Question: I have a TabHost that has two ViewFlippers, and inside each ViewFlipper are three ListViews. I would like to have left<->right gesture listener for the ViewFlipper to slide between the three ListViews. The Up/Down motion for the ListViews seems to work, but I cannot seem to get the ViewFlipper to work.

Sessions.java (TabActivity)
'''
public class Sessions extends TabActivity {
private Guide guide;
private String LOG_TAG = "Sessions Activity";
// TabHost
private TabHost tabhost;
private ViewFlipper viewFlipperDay0;
private ViewFlipper viewFlipperDay1;
private TextView trackTitle_day0;
private TextView trackTitle_day1;
private GestureDetector gestureDetectorDay0;
private GestureDetector gestureDetectorDay1;
private ListView lv_day0_trackA;
private ListView lv_day0_trackB;
private ListView lv_day0_trackC;
private ListView lv_day1_trackA;
private ListView lv_day1_trackB;
private ListView lv_day1_trackC;
private ArrayList<Session> sessionList_day0_trackA;
private ArrayList<Session> sessionList_day0_trackB;
private ArrayList<Session> sessionList_day0_trackC;
private ArrayList<Session> sessionList_day1_trackA;
private ArrayList<Session> sessionList_day1_trackB;
private ArrayList<Session> sessionList_day1_trackC;
/** Called when the activity is first created. */
@Override
public void onCreate(Bundle savedInstanceState) {
super.onCreate(savedInstanceState);
Bundle b = this.getIntent().getExtras();
if (b!=null) {
this.guide = (Guide) b.getSerializable(GUIDETYPE);
Log.d(LOG_TAG,"Got guide through intent Serializable");
} else {
Log.e(LOG_TAG,"Unable to get guide through Intent");
}
setContentView(R.layout.sessions);
this.trackTitle_day0 = (TextView) this.findViewById(R.id.session_track_desc_day0);
this.trackTitle_day0.setText("Track A");
this.viewFlipperDay0 = (ViewFlipper) this.findViewById(R.id.session_viewflipper_day0);
this.trackTitle_day1 = (TextView) this.findViewById(R.id.session_track_desc_day1);
this.trackTitle_day1.setText("Track A");
this.viewFlipperDay1 = (ViewFlipper) this.findViewById(R.id.session_viewflipper_day1);
this.gestureDetectorDay0 = new GestureDetector(new SessionGestureDetector(this.viewFlipperDay0));
this.gestureDetectorDay1 = new GestureDetector(new SessionGestureDetector(this.viewFlipperDay1));
// set up gesture swiping of tracks with animations (left/right only)
// up/down events and those which are too diagonal or squigly are ignored
viewFlipperDay0.setOnTouchListener(new OnTouchListener()
{
public boolean onTouch(View v, MotionEvent event) {
if (gestureDetectorDay0.onTouchEvent(event)) {
return true;
} else {
return false;
}
}
});
viewFlipperDay1.setOnTouchListener(new OnTouchListener()
{
public boolean onTouch(View v, MotionEvent event) {
if (gestureDetectorDay1.onTouchEvent(event)) {
return true;
} else {
return false;
}
}
});
// load views into viewflipper
/// Add Tracks
Log.d(LOG_TAG,"Creating Track Views");
View view_day0_trackA = LayoutInflater.from(getApplicationContext()).inflate(R.layout.session_track, null);
View view_day0_trackB = LayoutInflater.from(getApplicationContext()).inflate(R.layout.session_track, null);
View view_day0_trackC = LayoutInflater.from(getApplicationContext()).inflate(R.layout.session_track, null);
View view_day1_trackA = LayoutInflater.from(getApplicationContext()).inflate(R.layout.session_track, null);
View view_day1_trackB = LayoutInflater.from(getApplicationContext()).inflate(R.layout.session_track, null);
View view_day1_trackC = LayoutInflater.from(getApplicationContext()).inflate(R.layout.session_track, null);
Log.d(LOG_TAG,"Adding Track Views to ViewFlippers");
addViewToDayFlipper0(view_day0_trackA);
addViewToDayFlipper0(view_day0_trackB);
addViewToDayFlipper0(view_day0_trackC);
addViewToDayFlipper1(view_day1_trackA);
addViewToDayFlipper1(view_day1_trackB);
addViewToDayFlipper1(view_day1_trackC);
Log.d(LOG_TAG,"Assigning ListViews");
this.lv_day0_trackA = (ListView) view_day0_trackA.findViewById(R.id.SessionListView);
this.lv_day0_trackB = (ListView) view_day0_trackB.findViewById(R.id.SessionListView);
this.lv_day0_trackC = (ListView) view_day0_trackC.findViewById(R.id.SessionListView);
this.lv_day1_trackA = (ListView) view_day1_trackA.findViewById(R.id.SessionListView);
this.lv_day1_trackB = (ListView) view_day1_trackB.findViewById(R.id.SessionListView);
this.lv_day1_trackC = (ListView) view_day1_trackC.findViewById(R.id.SessionListView);
//http://pareshnmayani.wordpress.com/tag/android-custom-listview-example/
// get sessions
//this.guide = this.getGuide();
Log.d(LOG_TAG,"Getting Session info for each track");
this.sessionList_day0_trackA = guide.getSessionsByTrack(0,0);
this.sessionList_day0_trackB = guide.getSessionsByTrack(0,1);
this.sessionList_day0_trackC = guide.getSessionsByTrack(0,2);
this.sessionList_day1_trackA = guide.getSessionsByTrack(1,0);
this.sessionList_day1_trackB = guide.getSessionsByTrack(1,1);
this.sessionList_day1_trackC = guide.getSessionsByTrack(1,2);
Log.d(LOG_TAG,"Assigning SessionAdapters");
final SessionListAdapter lv_day0_trackA_adapter = new SessionListAdapter(this, this.sessionList_day0_trackA);
final SessionListAdapter lv_day0_trackB_adapter = new SessionListAdapter(this, this.sessionList_day0_trackB);
final SessionListAdapter lv_day0_trackC_adapter = new SessionListAdapter(this, this.sessionList_day0_trackC);
final SessionListAdapter lv_day1_trackA_adapter = new SessionListAdapter(this, this.sessionList_day1_trackA);
final SessionListAdapter lv_day1_trackB_adapter = new SessionListAdapter(this, this.sessionList_day1_trackB);
final SessionListAdapter lv_day1_trackC_adapter = new SessionListAdapter(this, this.sessionList_day1_trackC);
Log.d(LOG_TAG,"Setting Adapters");
lv_day0_trackA.setAdapter(lv_day0_trackA_adapter);
lv_day0_trackB.setAdapter(lv_day0_trackB_adapter);
lv_day0_trackC.setAdapter(lv_day0_trackC_adapter);
lv_day1_trackA.setAdapter(lv_day1_trackA_adapter);
lv_day1_trackB.setAdapter(lv_day1_trackB_adapter);
lv_day1_trackC.setAdapter(lv_day1_trackC_adapter);
Log.d(LOG_TAG,"ListView OnClickListenters being assigned");
lv_day0_trackA.setOnItemClickListener(new AdapterView.OnItemClickListener() {
public void onItemClick(AdapterView<?> arg0, View arg1, int position, long id) {
// item click listener for listview
Session session = (Session) lv_day0_trackA_adapter.getItem(position);
Toast.makeText(getApplicationContext(), "Title => "+session.getTitle()+"
Time => "+session.getTimeSpan(), Toast.LENGTH_SHORT).show();
}
});
lv_day0_trackB.setOnItemClickListener(new AdapterView.OnItemClickListener() {
public void onItemClick(AdapterView<?> arg0, View arg1, int position, long id) {
// item click listener for listview
Session session = (Session) lv_day0_trackB_adapter.getItem(position);
Toast.makeText(getApplicationContext(), "Title => "+session.getTitle()+"
Time => "+session.getTimeSpan(), Toast.LENGTH_SHORT).show();
}
});
lv_day0_trackC.setOnItemClickListener(new AdapterView.OnItemClickListener() {
public void onItemClick(AdapterView<?> arg0, View arg1, int position, long id) {
// item click listener for listview
Session session = (Session) lv_day0_trackC_adapter.getItem(position);
Toast.makeText(getApplicationContext(), "Title => "+session.getTitle()+"
Time => "+session.getTimeSpan(), Toast.LENGTH_SHORT).show();
}
});
lv_day1_trackA.setOnItemClickListener(new AdapterView.OnItemClickListener() {
public void onItemClick(AdapterView<?> arg0, View arg1, int position, long id) {
// item click listener for listview
Session session = (Session) lv_day1_trackA_adapter.getItem(position);
Toast.makeText(getApplicationContext(), "Title => "+session.getTitle()+"
Time => "+session.getTimeSpan(), Toast.LENGTH_SHORT).show();
}
});
lv_day1_trackB.setOnItemClickListener(new AdapterView.OnItemClickListener() {
public void onItemClick(AdapterView<?> arg0, View arg1, int position, long id) {
// item click listener for listview
Session session = (Session) lv_day1_trackB_adapter.getItem(position);
Toast.makeText(getApplicationContext(), "Title => "+session.getTitle()+"
Time => "+session.getTimeSpan(), Toast.LENGTH_SHORT).show();
}
});
lv_day1_trackC.setOnItemClickListener(new AdapterView.OnItemClickListener() {
public void onItemClick(AdapterView<?> arg0, View arg1, int position, long id) {
// item click listener for listview
Session session = (Session) lv_day1_trackC_adapter.getItem(position);
Toast.makeText(getApplicationContext(), "Title => "+session.getTitle()+"
Time => "+session.getTimeSpan(), Toast.LENGTH_SHORT).show();
}
});
tabhost = getTabHost();
tabhost.getTabWidget().setDividerDrawable(R.drawable.tab_divider);
tabhost.addTab(tabhost.newTabSpec("day0").setIndicator(createTabView(tabhost.getContext(), "Friday")).setContent(R.id.session_tab_layout_day0));
tabhost.addTab(tabhost.newTabSpec("day1").setIndicator(createTabView(tabhost.getContext(), "Saturday")).setContent(R.id.session_tab_layout_day1));
tabhost.setCurrentTab(0);
Log.d(LOG_TAG,"Finished?");
};
private static View createTabView(final Context context, final String text) {
View view = LayoutInflater.from(context).inflate(R.layout.tabs_bg, null);
TextView tv = (TextView) view.findViewById(R.id.tabsText);
tv.setText(text);
return view;
}
// Add view to viewflipper
public void addViewToDayFlipper0(View view) {
viewFlipperDay0.addView(view);
}
public void addViewToDayFlipper1(View view) {
viewFlipperDay1.addView(view);
}
// Custom Gesture Adapter
public class SessionGestureDetector extends SimpleOnGestureListener {
private static final int SWIPE_MIN_DISTANCE = 120;
private static final int SWIPE_MAX_OFF_PATH = 250;
private static final int SWIPE_THRESHOLD_VELOCITY = 200;
private ViewFlipper vf;
public SessionGestureDetector(final ViewFlipper vf) {
super();
this.vf = vf;
}
public boolean onFling(MotionEvent e1, MotionEvent e2, float velocityX, float velocityY) {
System.out.println(" in onFling() :: ");
if (Math.abs(e1.getY() - e2.getY()) > SWIPE_MAX_OFF_PATH)
return false;
if (e1.getX() - e2.getX() > SWIPE_MIN_DISTANCE
&& Math.abs(velocityX) > SWIPE_THRESHOLD_VELOCITY) {
vf.setInAnimation(inFromRightAnimation());
vf.setOutAnimation(outToLeftAnimation());
vf.showNext();
} else if (e2.getX() - e1.getX() > SWIPE_MIN_DISTANCE
&& Math.abs(velocityX) > SWIPE_THRESHOLD_VELOCITY) {
vf.setInAnimation(inFromLeftAnimation());
vf.setOutAnimation(outToRightAnimation());
vf.showPrevious();
}
return super.onFling(e1, e2, velocityX, velocityY);
}
}
private Animation inFromRightAnimation() {
Animation inFromRight = new TranslateAnimation(
Animation.RELATIVE_TO_PARENT, +1.0f,
Animation.RELATIVE_TO_PARENT, 0.0f,
Animation.RELATIVE_TO_PARENT, 0.0f,
Animation.RELATIVE_TO_PARENT, 0.0f);
inFromRight.setDuration(500);
inFromRight.setInterpolator(new AccelerateInterpolator());
return inFromRight;
}
private Animation outToLeftAnimation() {
Animation outtoLeft = new TranslateAnimation(
Animation.RELATIVE_TO_PARENT, 0.0f,
Animation.RELATIVE_TO_PARENT, -1.0f,
Animation.RELATIVE_TO_PARENT, 0.0f,
Animation.RELATIVE_TO_PARENT, 0.0f);
outtoLeft.setDuration(500);
outtoLeft.setInterpolator(new AccelerateInterpolator());
return outtoLeft;
}
private Animation inFromLeftAnimation() {
Animation inFromLeft = new TranslateAnimation(
Animation.RELATIVE_TO_PARENT, -1.0f,
Animation.RELATIVE_TO_PARENT, 0.0f,
Animation.RELATIVE_TO_PARENT, 0.0f,
Animation.RELATIVE_TO_PARENT, 0.0f);
inFromLeft.setDuration(500);
inFromLeft.setInterpolator(new AccelerateInterpolator());
return inFromLeft;
}
private Animation outToRightAnimation() {
Animation outtoRight = new TranslateAnimation(
Animation.RELATIVE_TO_PARENT, 0.0f,
Animation.RELATIVE_TO_PARENT, +1.0f,
Animation.RELATIVE_TO_PARENT, 0.0f,
Animation.RELATIVE_TO_PARENT, 0.0f);
outtoRight.setDuration(500);
outtoRight.setInterpolator(new AccelerateInterpolator());
return outtoRight;
}
}
'''
sessions.xml
'''
<?xml version="1.0" encoding="utf-8"?>
<TabHost xmlns:android="http://schemas.android.com/apk/res/android"
android:id="@android:id/tabhost"
android:layout_width="fill_parent"
android:layout_height="fill_parent">
<LinearLayout xmlns:android="http://schemas.android.com/apk/res/android"
android:orientation="vertical"
android:layout_width="fill_parent"
android:layout_height="fill_parent"
android:layout_gravity="center_vertical"
android:background="#222222">
<TabWidget android:id="@android:id/tabs"
android:layout_width="fill_parent"
android:layout_height="wrap_content" />
<FrameLayout android:id="@android:id/tabcontent"
android:layout_width="fill_parent"
android:layout_height="fill_parent">
<LinearLayout android:id="@+id/session_tab_layout_day0"
android:orientation="vertical"
android:layout_height="fill_parent"
android:layout_width="fill_parent"
android:background="#F0E0B2">
<TextView
android:layout_width="fill_parent"
android:gravity="center_horizontal"
android:layout_height="wrap_content"
android:textColor="#8e9f13"
android:background="#006772"
android:textAppearance="?android:attr/textAppearanceMedium"
android:id="@+id/session_track_desc_day0"
android:text="@string/session_track"></TextView>
<ViewFlipper
android:id="@+id/session_viewflipper_day0"
android:layout_width="match_parent"
android:layout_height="wrap_content">
</ViewFlipper>
</LinearLayout>
<LinearLayout android:id="@+id/session_tab_layout_day1"
android:orientation="vertical"
android:layout_height="fill_parent"
android:layout_width="fill_parent"
android:background="#F0E0B2">
<TextView
android:layout_width="fill_parent"
android:gravity="center_horizontal"
android:layout_height="wrap_content"
android:textColor="#8e9f13"
android:background="#006772"
android:textAppearance="?android:attr/textAppearanceMedium"
android:id="@+id/session_track_desc_day1"
android:text="@string/session_track"></TextView>
<ViewFlipper
android:id="@+id/session_viewflipper_day1"
android:layout_width="match_parent"
android:layout_height="wrap_content">
</ViewFlipper>
</LinearLayout>
</FrameLayout>
</LinearLayout>
</TabHost>
'''
session_track.xml
'''
<?xml version="1.0" encoding="utf-8"?>
<LinearLayout xmlns:android="http://schemas.android.com/apk/res/android"
android:id="@+id/session_list"
android:layout_width="match_parent"
android:layout_height="wrap_content"
android:background="#F0E0B2">
<ListView
android:id="@+id/SessionListView"
android:layout_width="fill_parent"
android:layout_height="wrap_content" />
</LinearLayout>
'''
session_two_line_list.xml
'''
<?xml version="1.0" encoding="utf-8"?>
<LinearLayout
xmlns:android="http://schemas.android.com/apk/res/android"
android:orientation="vertical"
android:layout_width="fill_parent"
android:layout_height="70dip"
android:padding="6dip">
<TextView
android:id="@+id/session_title"
android:text="Session Title"
android:layout_width="fill_parent"
android:layout_height="wrap_content"
android:gravity="center_vertical"
android:textSize="22dip"
android:textColor="#006772"/>
<TextView
android:id="@+id/session_time"
android:text="08:00-09:00"
android:layout_width="fill_parent"
android:layout_height="wrap_content"
android:singleLine="true"
android:textSize="13dip"
android:textColor="#006772" />
</LinearLayout>
'''
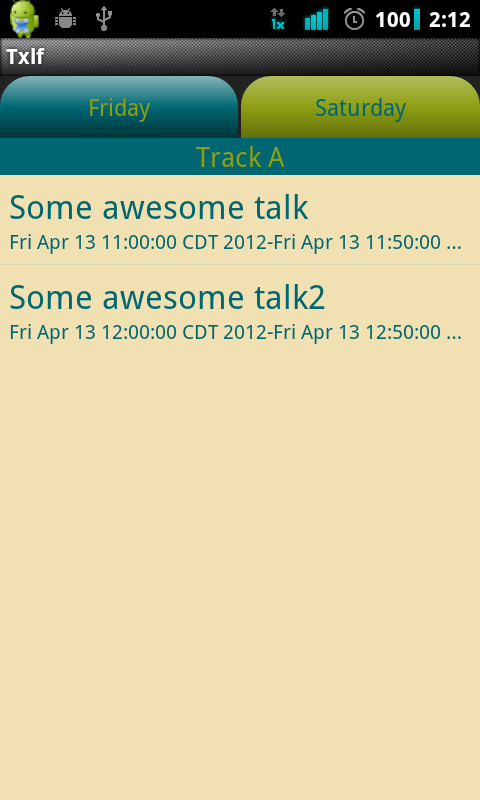
Answer: Don't use a ViewFlipper, use a <URL>. It's a relatively late addition to the SDK that was created for exactly this sort of GUI.